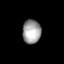
Tissue: prostate
Cell type: T cells
Senescence score: 0.3297
Nuclear area (px): 433
Mean DAPI intensity: 158.448